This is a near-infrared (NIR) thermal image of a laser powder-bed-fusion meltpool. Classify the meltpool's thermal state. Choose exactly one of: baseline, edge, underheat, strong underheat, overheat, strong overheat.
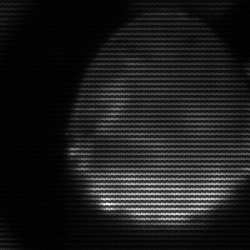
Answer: edge